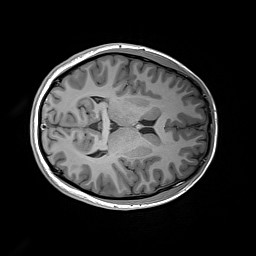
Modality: T1w
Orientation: axial
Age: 19
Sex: male
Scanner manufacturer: siemens
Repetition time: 2.2 s
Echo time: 0.00244 s